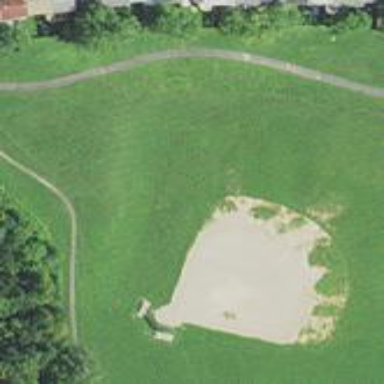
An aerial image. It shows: Baseball pitch for leisure land activities.